Brain MRI, t1w sequence, axial 2D slice.
Patient: age 43, sex M, weight 95 kg, height 1.95 m
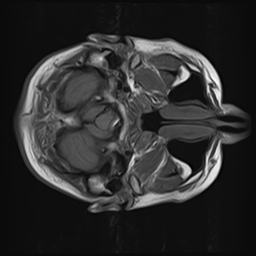